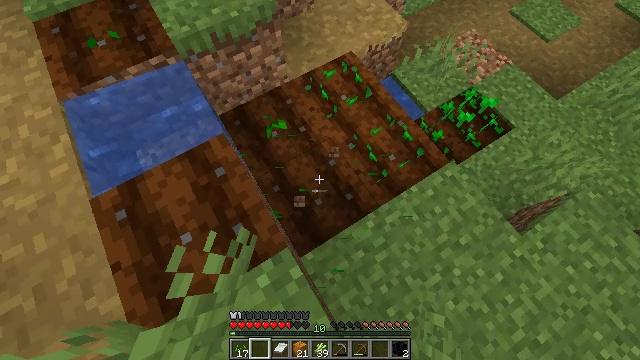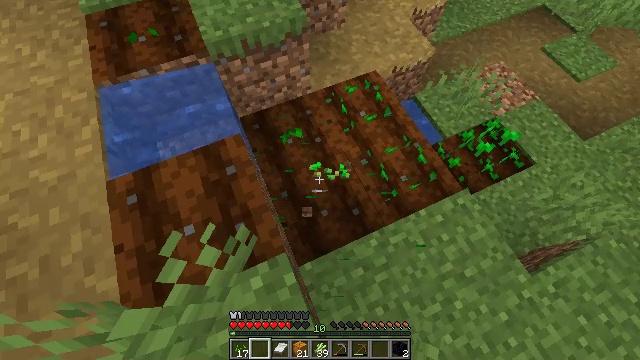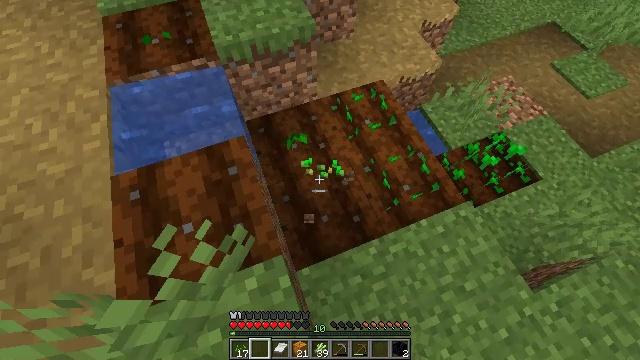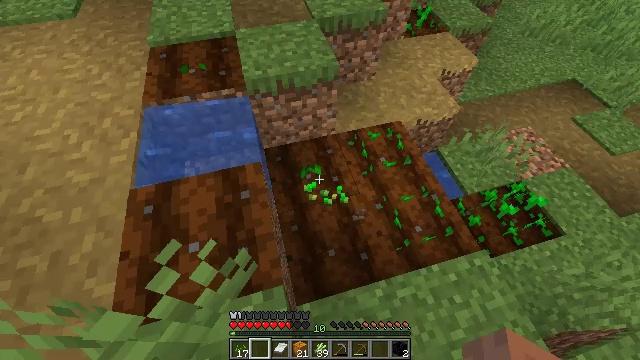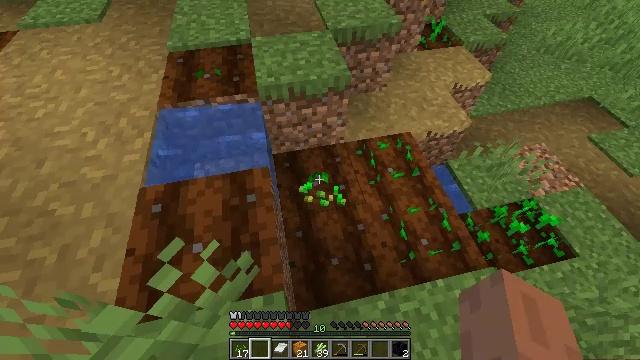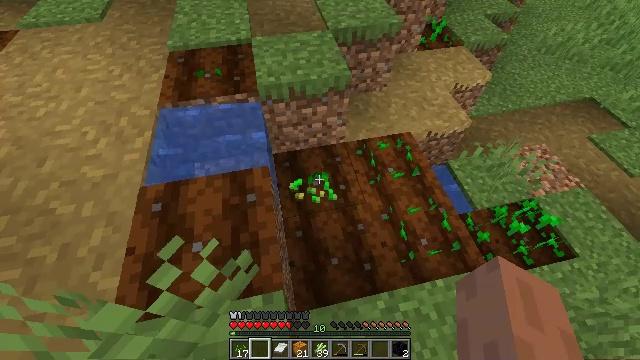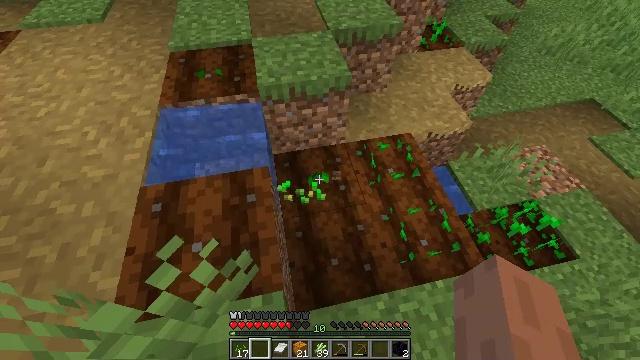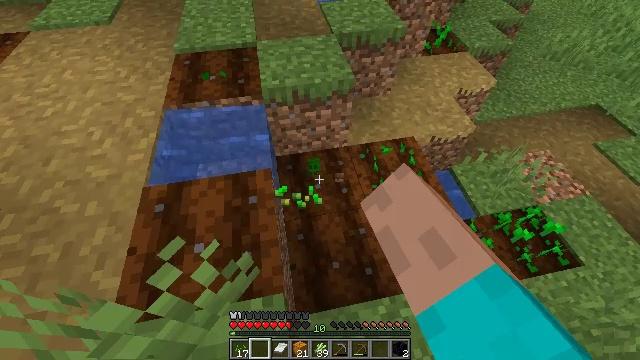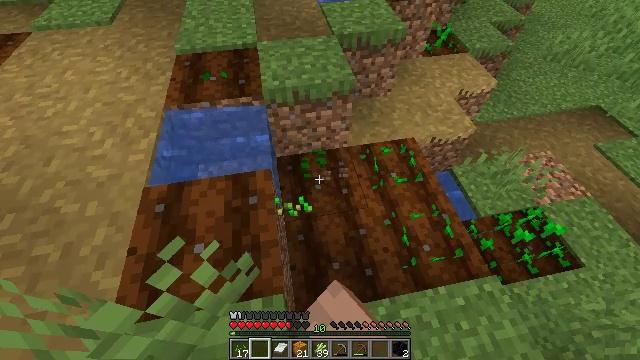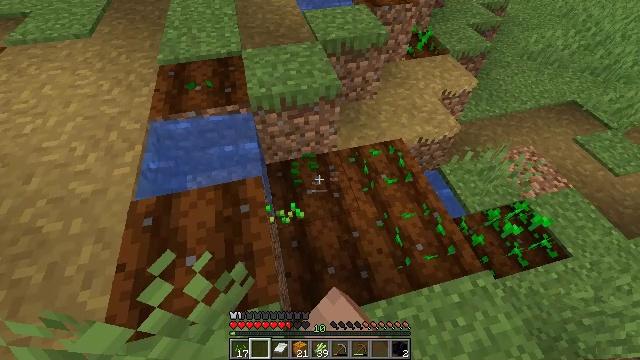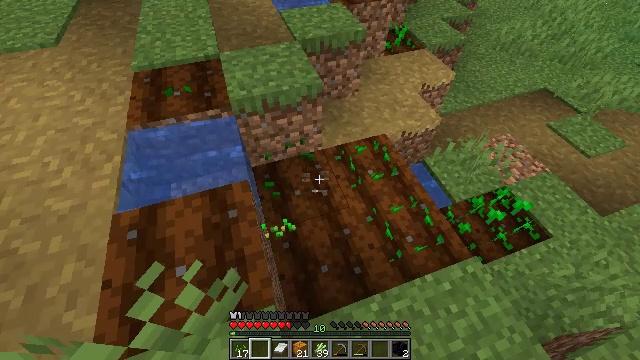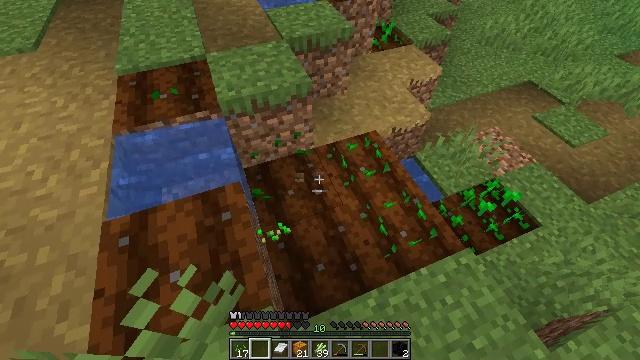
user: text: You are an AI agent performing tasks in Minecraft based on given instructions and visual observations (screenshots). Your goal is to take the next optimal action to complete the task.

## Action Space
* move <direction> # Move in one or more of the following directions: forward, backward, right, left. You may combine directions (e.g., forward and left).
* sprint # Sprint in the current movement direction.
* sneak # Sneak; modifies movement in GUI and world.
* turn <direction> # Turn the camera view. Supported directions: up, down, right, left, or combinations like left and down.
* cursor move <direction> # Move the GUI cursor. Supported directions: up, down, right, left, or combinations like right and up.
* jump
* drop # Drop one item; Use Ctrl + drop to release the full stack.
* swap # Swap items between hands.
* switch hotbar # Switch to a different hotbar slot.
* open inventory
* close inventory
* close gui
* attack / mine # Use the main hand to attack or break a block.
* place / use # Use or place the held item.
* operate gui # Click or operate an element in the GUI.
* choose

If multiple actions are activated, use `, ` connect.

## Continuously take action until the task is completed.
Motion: motion action
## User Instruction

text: Mine the melon stem to gather resources.
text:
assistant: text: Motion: turn left and up
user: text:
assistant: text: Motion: turn left and up
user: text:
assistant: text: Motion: turn left and up
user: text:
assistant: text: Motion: turn left and up
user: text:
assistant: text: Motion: no_op
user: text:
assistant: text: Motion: attack / mine
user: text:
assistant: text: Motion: attack / mine
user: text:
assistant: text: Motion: attack / mine
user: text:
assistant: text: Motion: turn right and up
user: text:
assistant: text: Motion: turn right
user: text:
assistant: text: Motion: turn right
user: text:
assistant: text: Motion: no_op